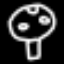
Label: mushroom